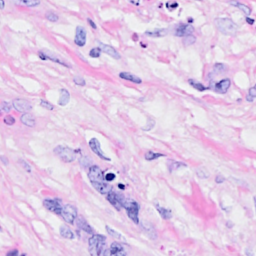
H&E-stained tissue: Breast